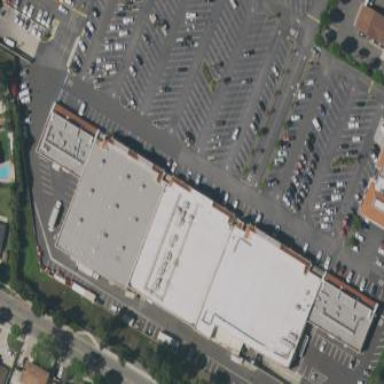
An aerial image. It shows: Building that houses supermarket.